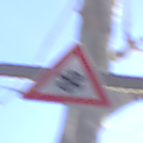
Verkehrszeichen: SchneeOderEisglaette
Umgebung: Outdoor, Nature
Tageszeit: MorningAfternoon
Wetter: Clear
Licht: Natural
Jahreszeit: Winter
Kontrast: HighContrast